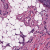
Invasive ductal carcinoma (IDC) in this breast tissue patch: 0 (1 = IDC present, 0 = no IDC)